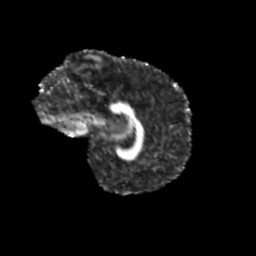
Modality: FA
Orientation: sagittal
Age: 12
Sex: female
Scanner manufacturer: siemens
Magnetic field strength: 3 T
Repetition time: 3.8 s
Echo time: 0.07 s